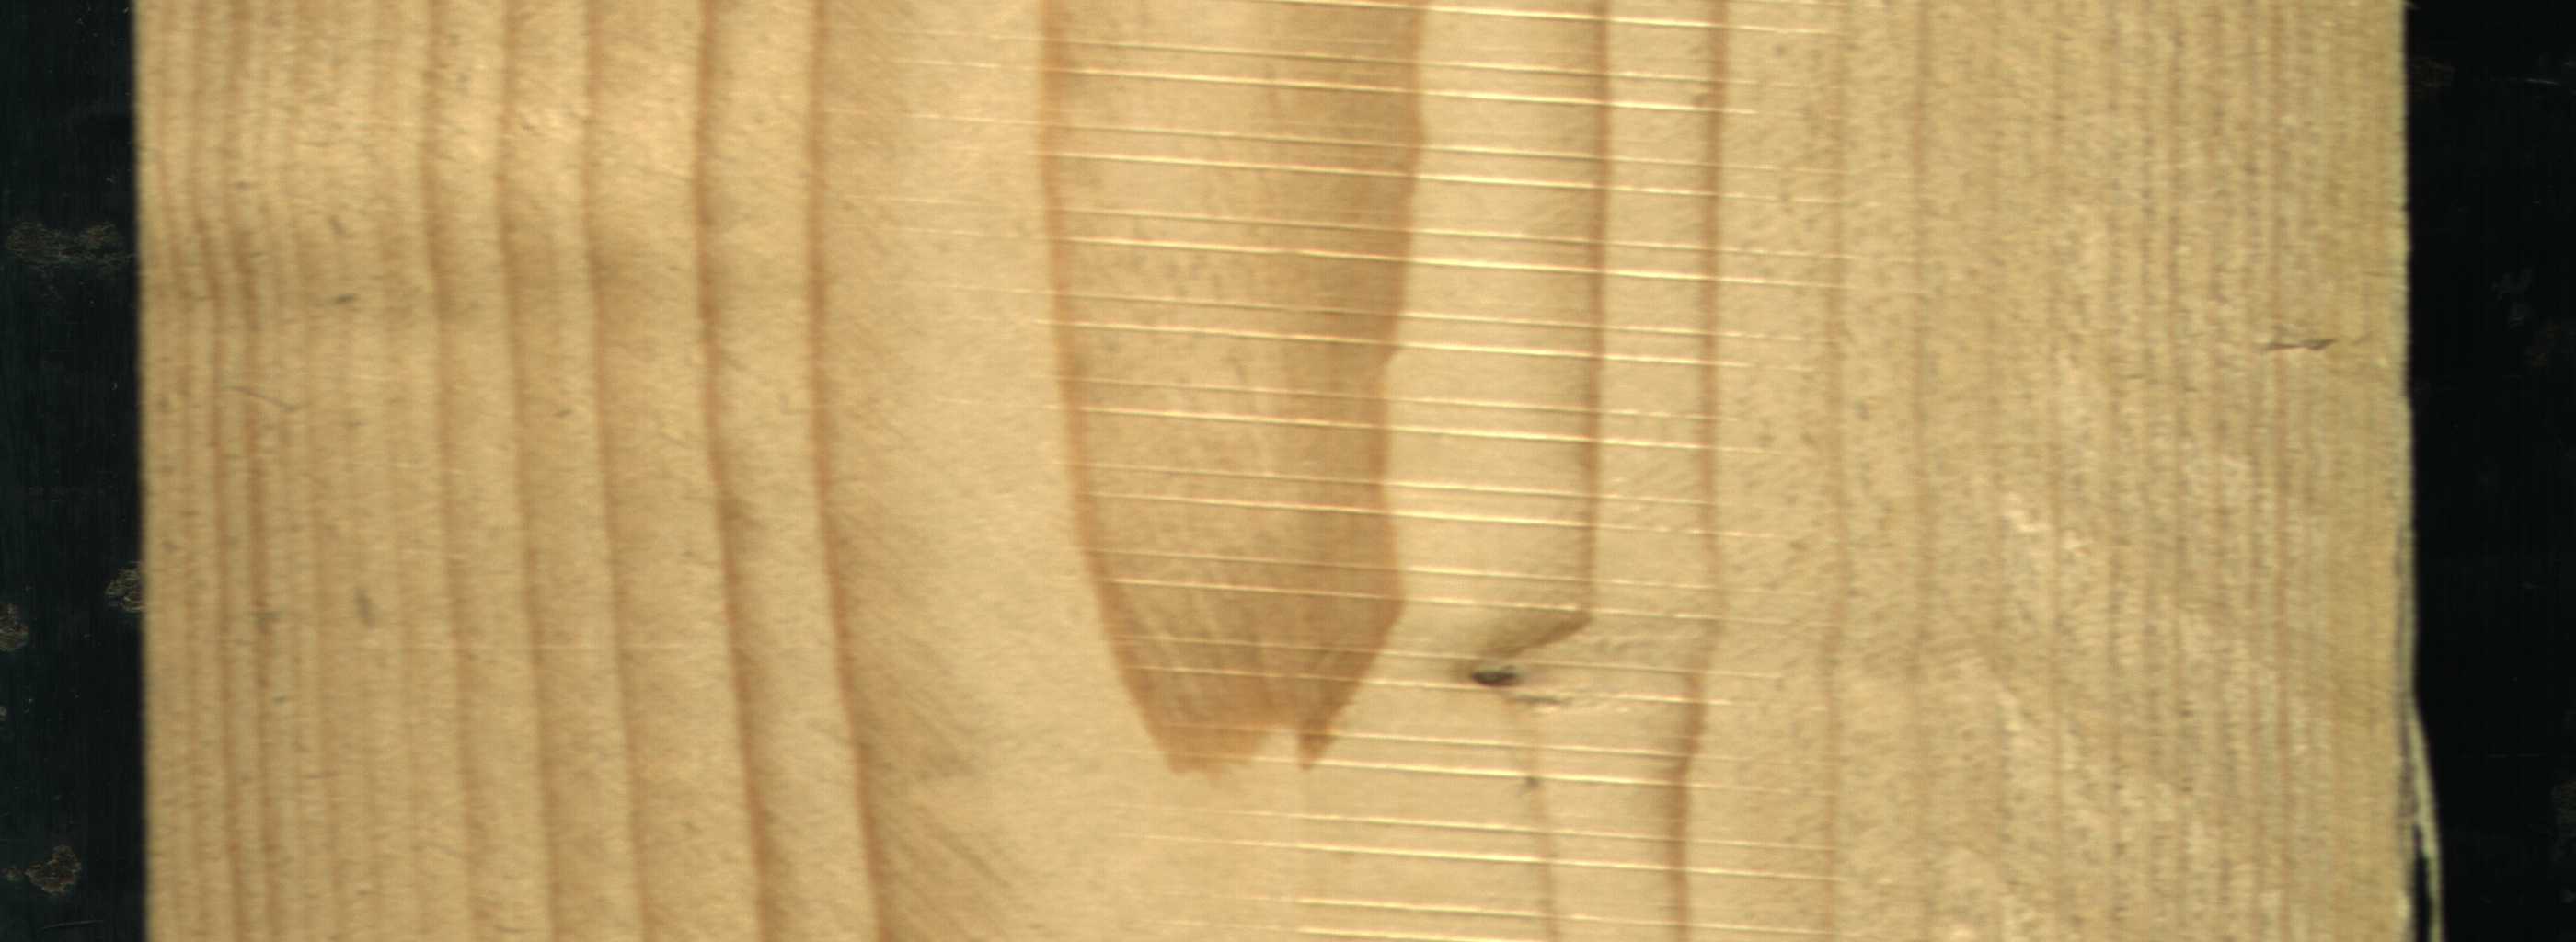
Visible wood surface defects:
Crack
Live_Knot